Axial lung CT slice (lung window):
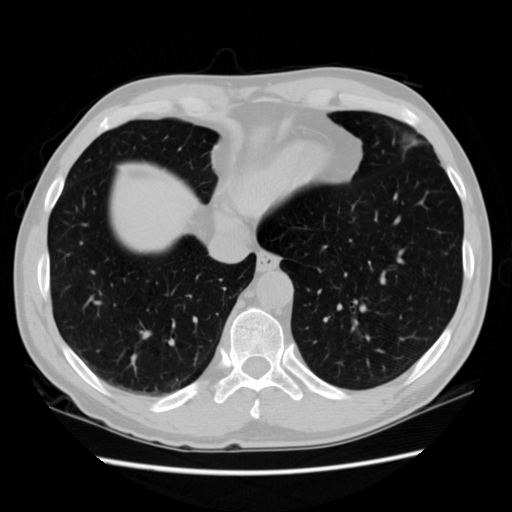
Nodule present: no